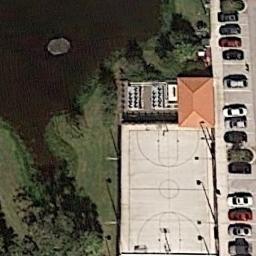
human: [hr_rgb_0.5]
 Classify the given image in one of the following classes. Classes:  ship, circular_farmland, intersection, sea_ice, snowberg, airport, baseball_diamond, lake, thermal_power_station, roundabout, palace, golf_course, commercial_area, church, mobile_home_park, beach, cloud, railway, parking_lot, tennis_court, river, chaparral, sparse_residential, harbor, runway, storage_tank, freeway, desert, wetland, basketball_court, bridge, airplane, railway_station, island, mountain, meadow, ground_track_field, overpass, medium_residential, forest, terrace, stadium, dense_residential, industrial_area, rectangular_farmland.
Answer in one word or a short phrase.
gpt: basketball_court